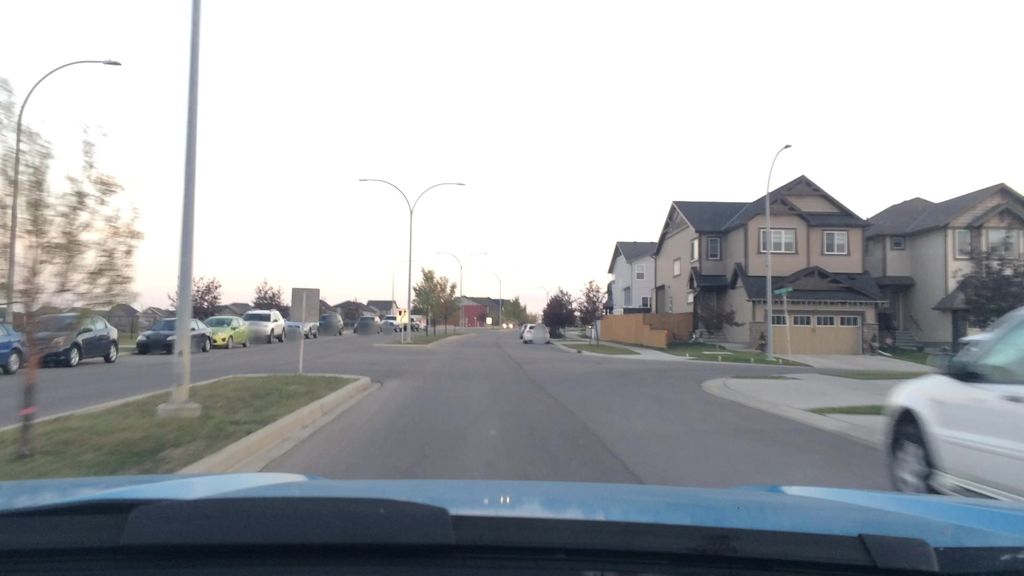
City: calgary